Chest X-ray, PA view. Patient: 11 years old, sex F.
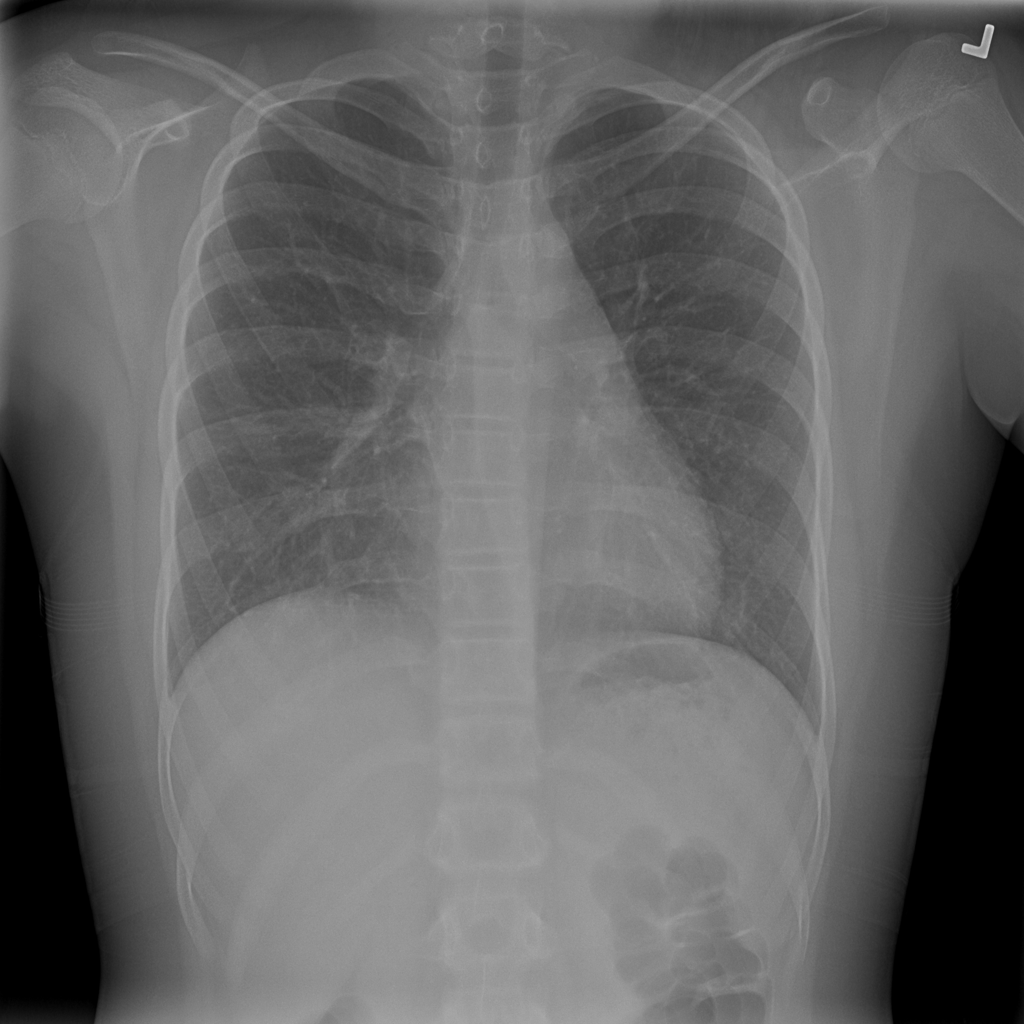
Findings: No Finding